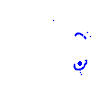
Particle: electron